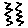
Label: zigzag